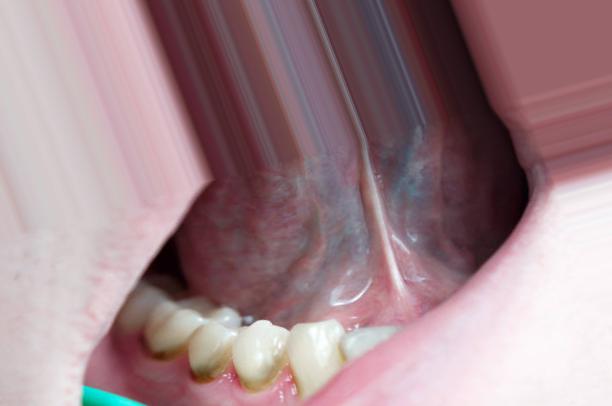
Condition: Caries